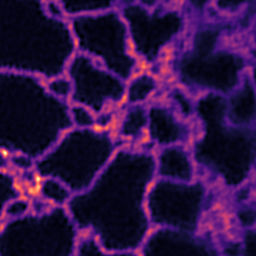
Label: Super-resolution ER image